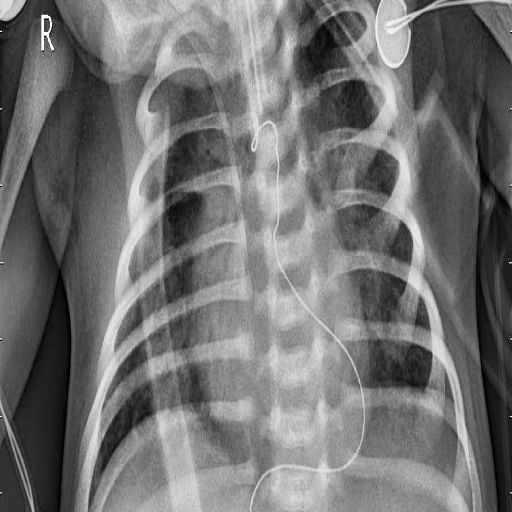
Finding: PNEUMONIA